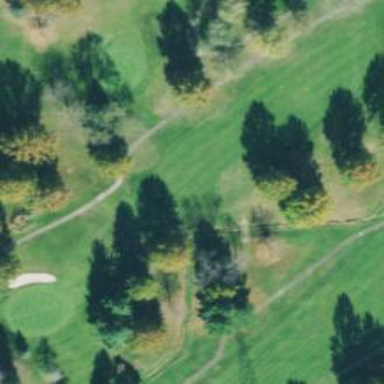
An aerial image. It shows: Grassy area designated as golf fairway.